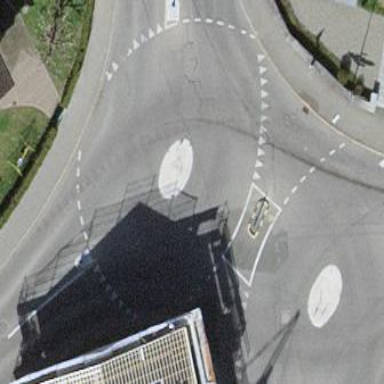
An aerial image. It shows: Tertiary road leading to roundabout junction.